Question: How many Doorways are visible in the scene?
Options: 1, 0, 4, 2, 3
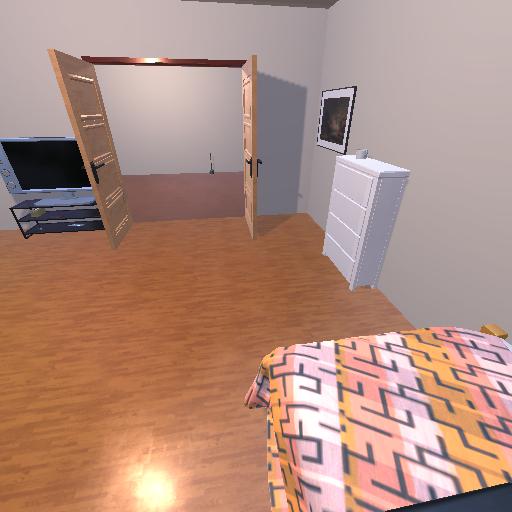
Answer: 1